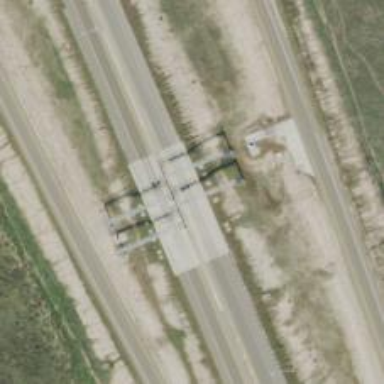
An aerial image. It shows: Toll gantry on the road.